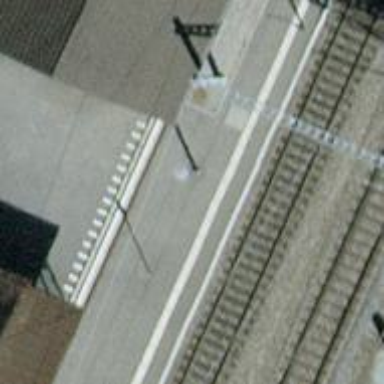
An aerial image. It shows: Siding track with one rail track.